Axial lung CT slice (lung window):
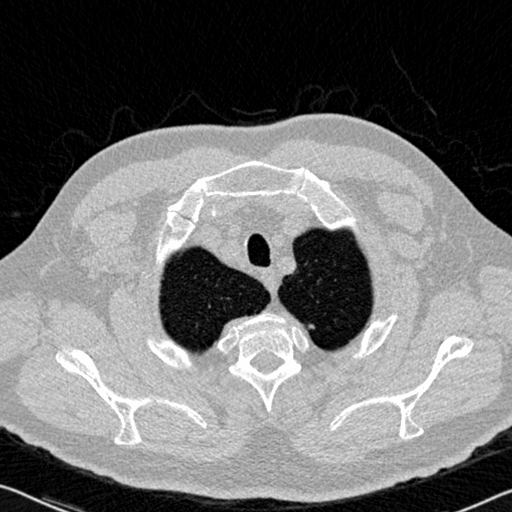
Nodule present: yes
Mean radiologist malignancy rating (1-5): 2.667